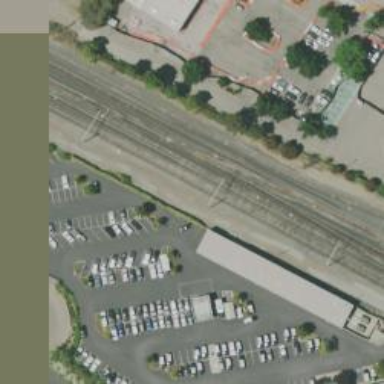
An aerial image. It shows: Railway siding for service.